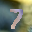
Label: 7